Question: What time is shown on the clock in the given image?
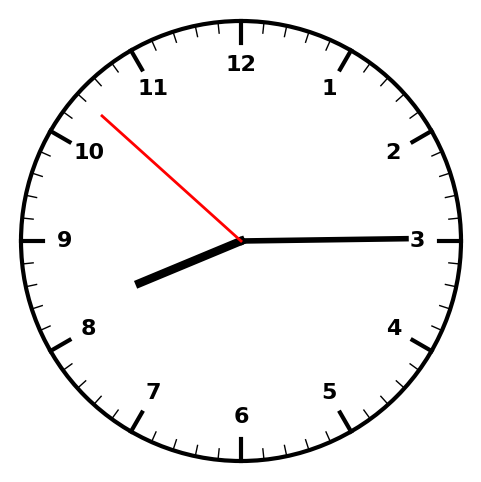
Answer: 08:14:52